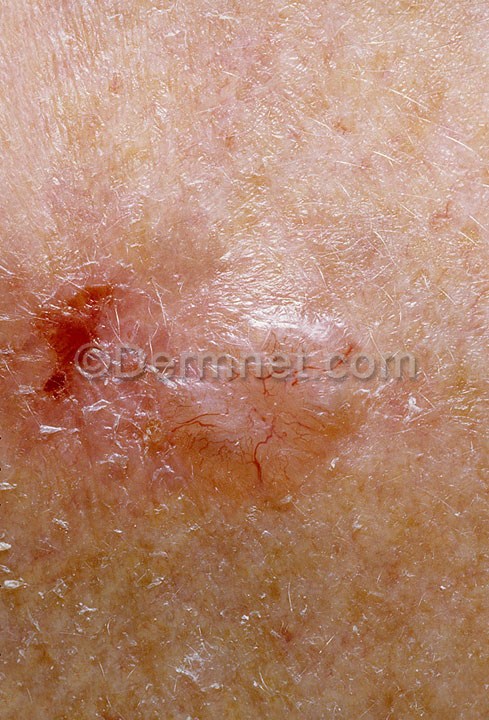
Disease: Actinic Keratosis Basal Cell Carcinoma and other Malignant Lesions